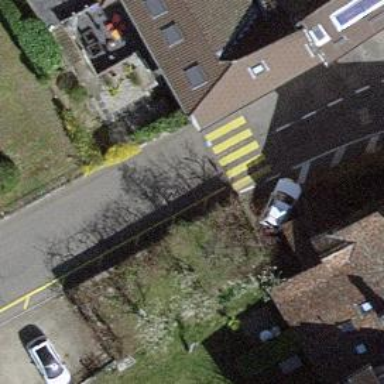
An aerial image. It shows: Marked crossing on the road.